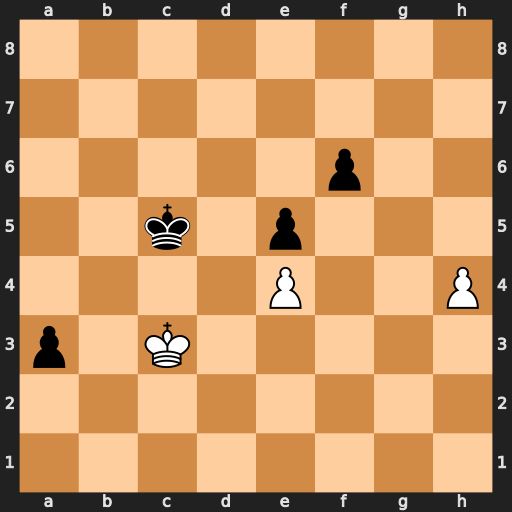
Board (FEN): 8/8/5p2/2k1p3/4P2P/p1K5/8/8
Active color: w
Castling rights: -
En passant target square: -
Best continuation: h5 a2 Kb2